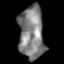
Tissue: lung
Cell type: Myeloid cells
Senescence score: 0.1313
Nuclear area (px): 1300
Mean DAPI intensity: 128.563